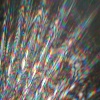
Label: sunburn